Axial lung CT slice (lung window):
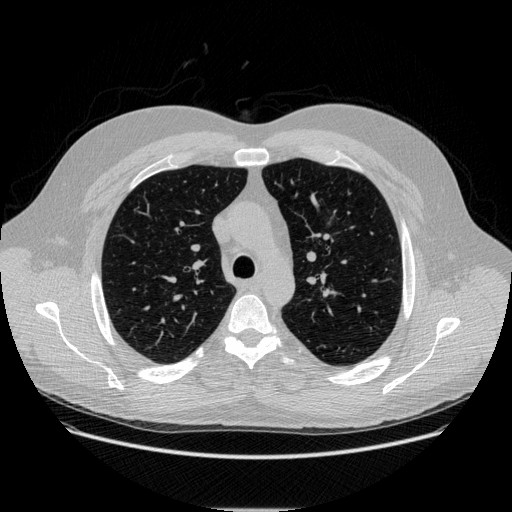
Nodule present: no